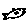
Label: fish